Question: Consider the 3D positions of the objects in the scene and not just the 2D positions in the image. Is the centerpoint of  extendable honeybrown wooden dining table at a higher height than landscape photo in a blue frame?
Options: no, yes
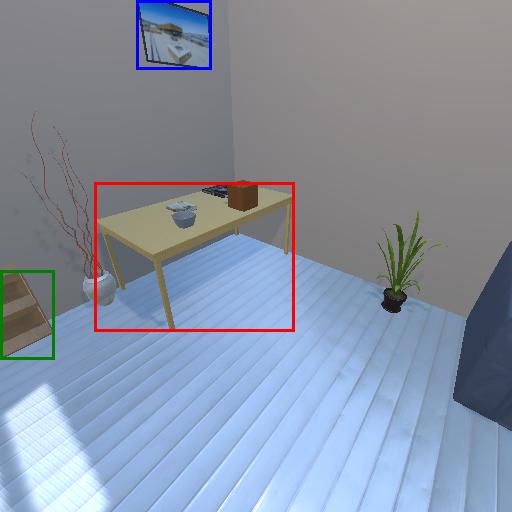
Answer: no